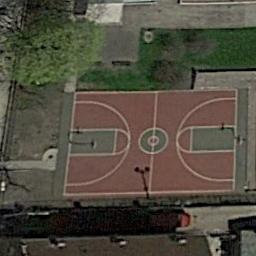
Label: basketball_court